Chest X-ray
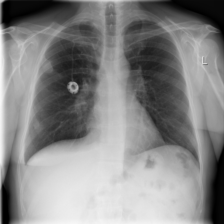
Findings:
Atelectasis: negative
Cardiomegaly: negative
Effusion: positive
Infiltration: negative
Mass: negative
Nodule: negative
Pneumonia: negative
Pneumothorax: negative
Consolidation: negative
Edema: negative
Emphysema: negative
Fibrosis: positive
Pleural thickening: negative
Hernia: negative